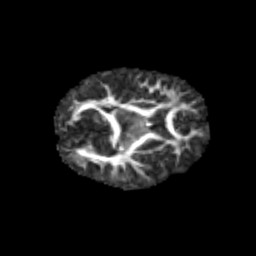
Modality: FA
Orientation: axial
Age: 6
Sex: female
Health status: healthy